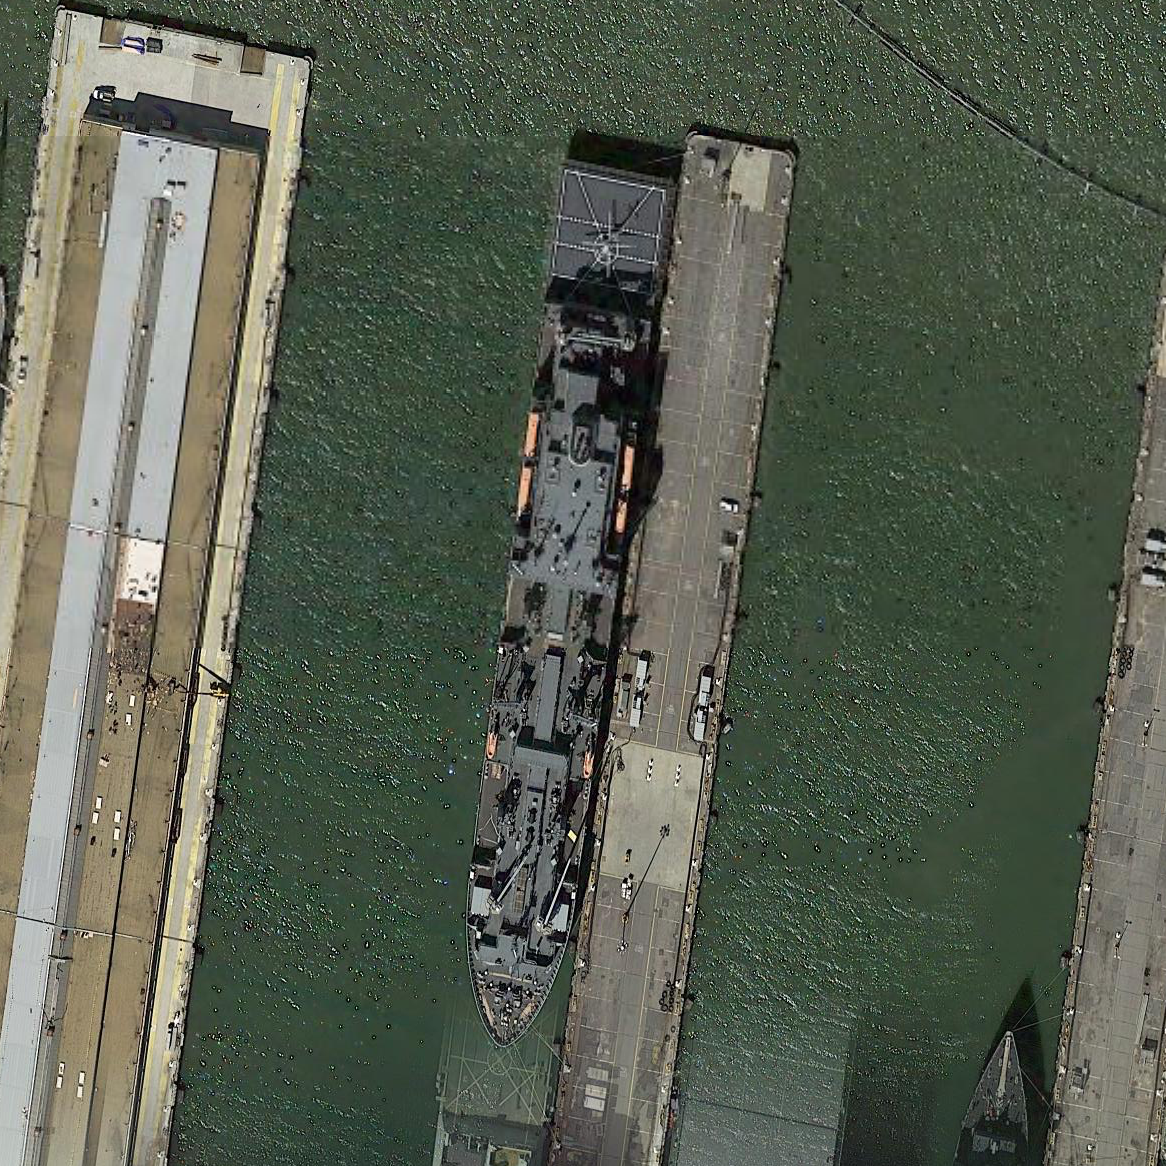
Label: Crane_ship